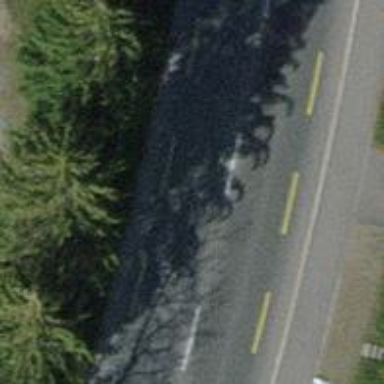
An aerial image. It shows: Tertiary road.